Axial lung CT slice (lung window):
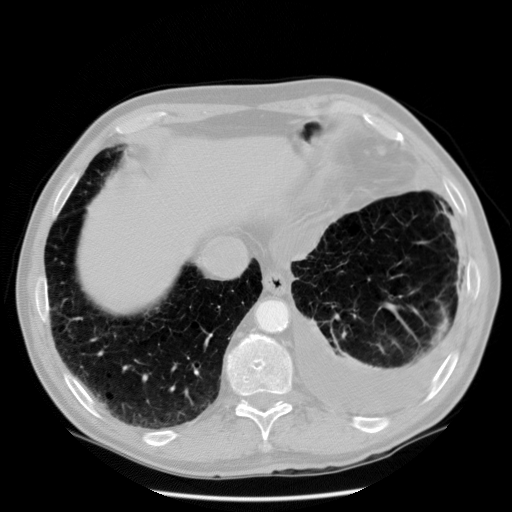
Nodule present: no